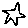
Label: star